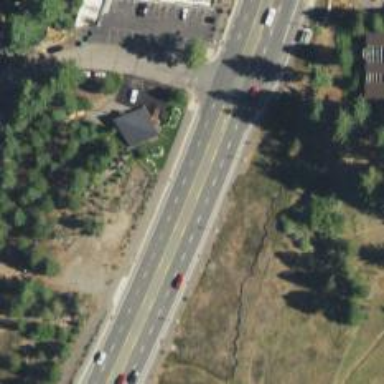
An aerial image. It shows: Asphalt road designated as trunk highway with separate sidewalks.